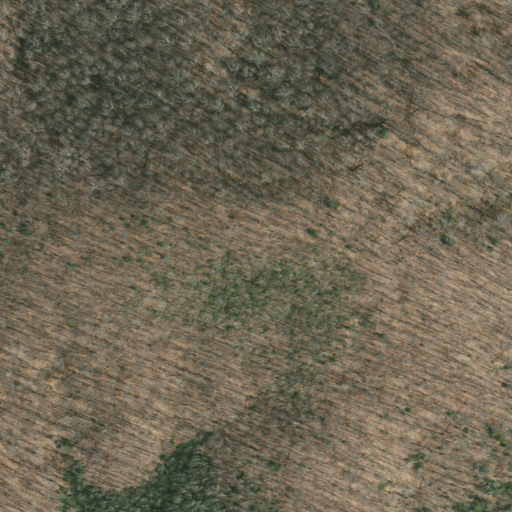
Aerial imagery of mountain in Tennessee named Walnut Mountain containing deciduous forest and mixed forest